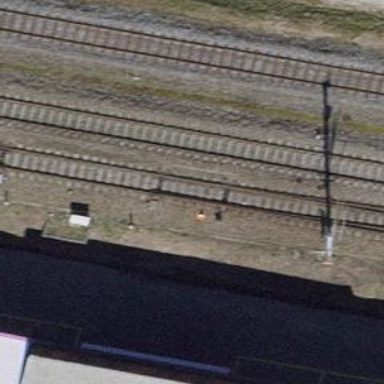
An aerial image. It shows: Railway switch.